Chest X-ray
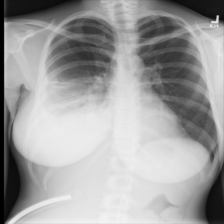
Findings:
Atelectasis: negative
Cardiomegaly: negative
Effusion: positive
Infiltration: positive
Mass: negative
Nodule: negative
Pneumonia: negative
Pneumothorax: negative
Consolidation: negative
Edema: negative
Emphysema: negative
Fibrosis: negative
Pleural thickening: negative
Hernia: negative